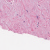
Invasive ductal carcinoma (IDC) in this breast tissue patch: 1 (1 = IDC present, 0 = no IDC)